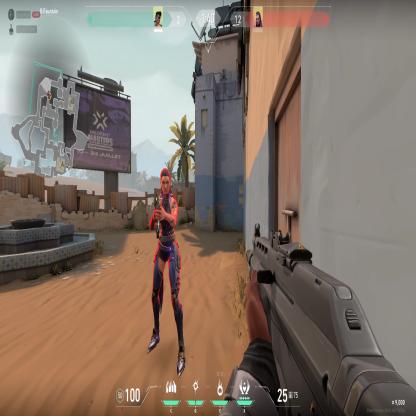
Label: enemy